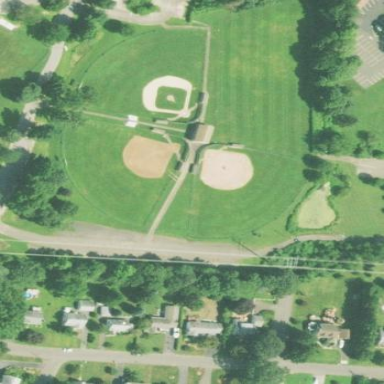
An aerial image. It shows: Baseball pitch for leisure land.